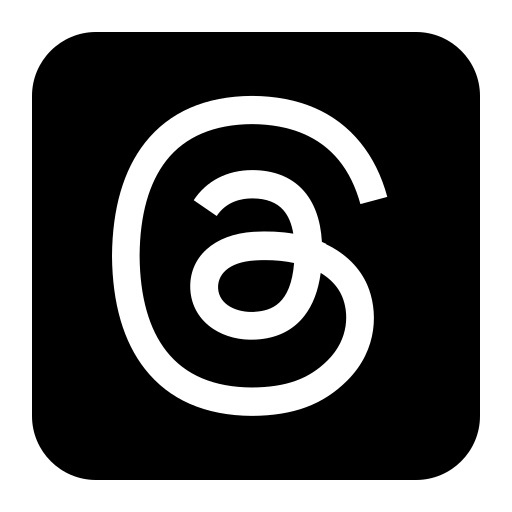
Tags: icon, FontAwesome, fa-icon, brand, square, threads